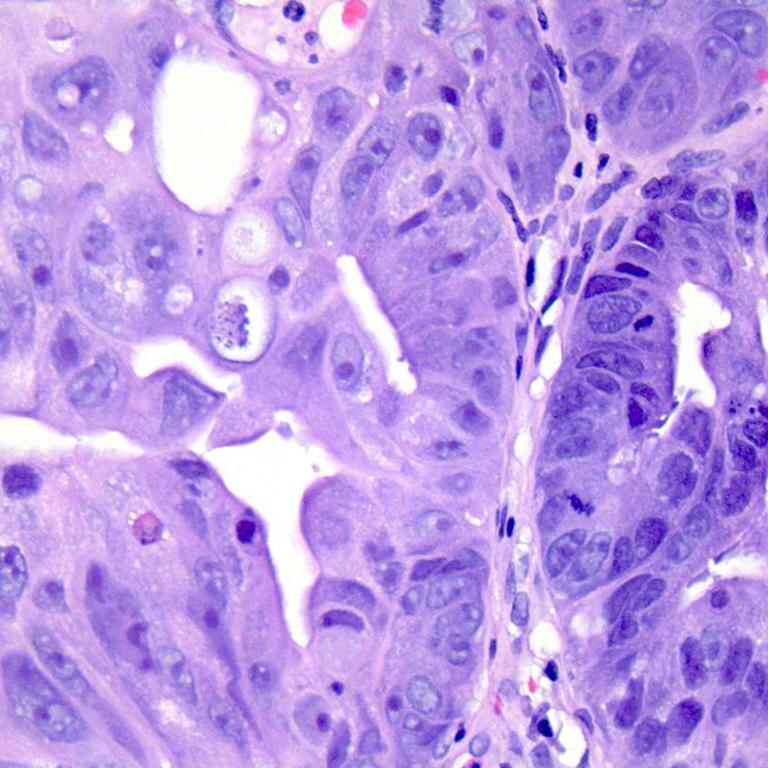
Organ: colon
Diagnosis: adenocarcinomas